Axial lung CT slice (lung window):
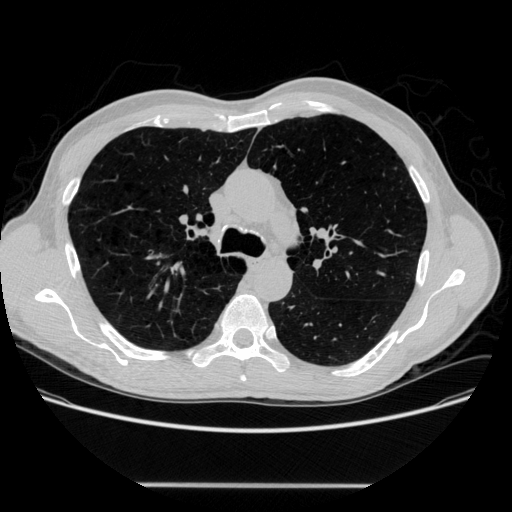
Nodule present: no